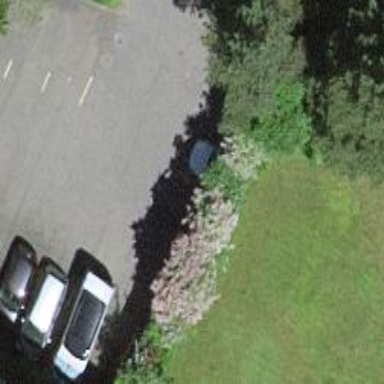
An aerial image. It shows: Parking entrance.